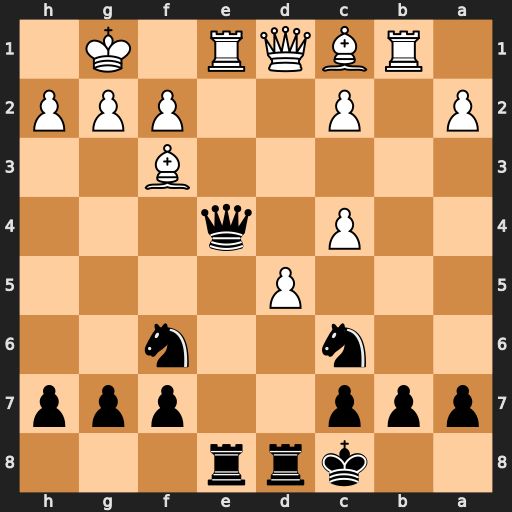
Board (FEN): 2krr3/ppp2ppp/2n2n2/3P4/2P1q3/5B2/P1P2PPP/1RBQR1K1
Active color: b
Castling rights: -
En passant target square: -
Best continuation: Qxe1+ Qxe1 Rxe1#